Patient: sex M, age 57
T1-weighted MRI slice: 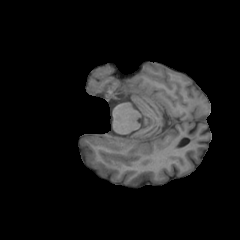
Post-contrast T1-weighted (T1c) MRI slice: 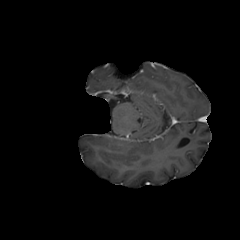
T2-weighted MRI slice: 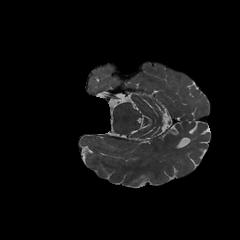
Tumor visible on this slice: no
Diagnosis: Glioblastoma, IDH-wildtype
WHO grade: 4